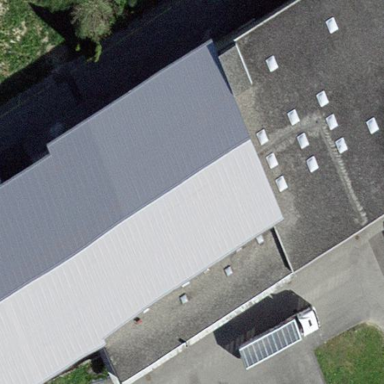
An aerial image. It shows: Commercial building.